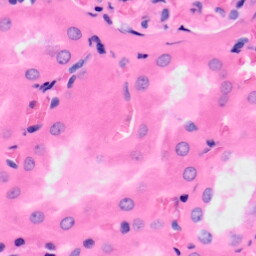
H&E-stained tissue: Kidney